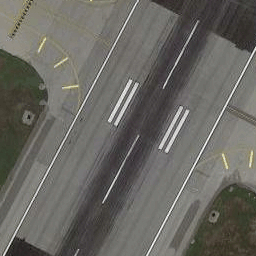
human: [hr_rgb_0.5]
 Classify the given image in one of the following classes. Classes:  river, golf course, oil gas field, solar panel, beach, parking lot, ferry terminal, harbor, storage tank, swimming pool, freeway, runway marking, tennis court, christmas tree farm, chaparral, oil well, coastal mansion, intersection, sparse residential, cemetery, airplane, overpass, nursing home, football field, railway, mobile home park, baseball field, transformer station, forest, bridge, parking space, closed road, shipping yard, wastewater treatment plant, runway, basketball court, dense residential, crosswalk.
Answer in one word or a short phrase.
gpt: runway